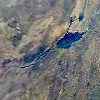
Label: land